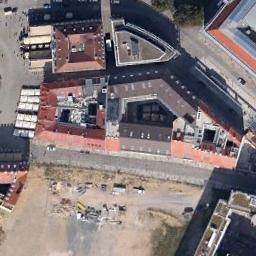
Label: palace